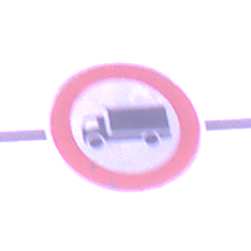
Verkehrszeichen: VerbotFuerKraftfahrzeugeUeberDreiKommaFuenfTonnen
Umgebung: Outdoor, Nature
Tageszeit: Dawn
Wetter: PartlyCloudy
Licht: Natural
Jahreszeit: NotSpecified
Kontrast: MediumContrast